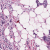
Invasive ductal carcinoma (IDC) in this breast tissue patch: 1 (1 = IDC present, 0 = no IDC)